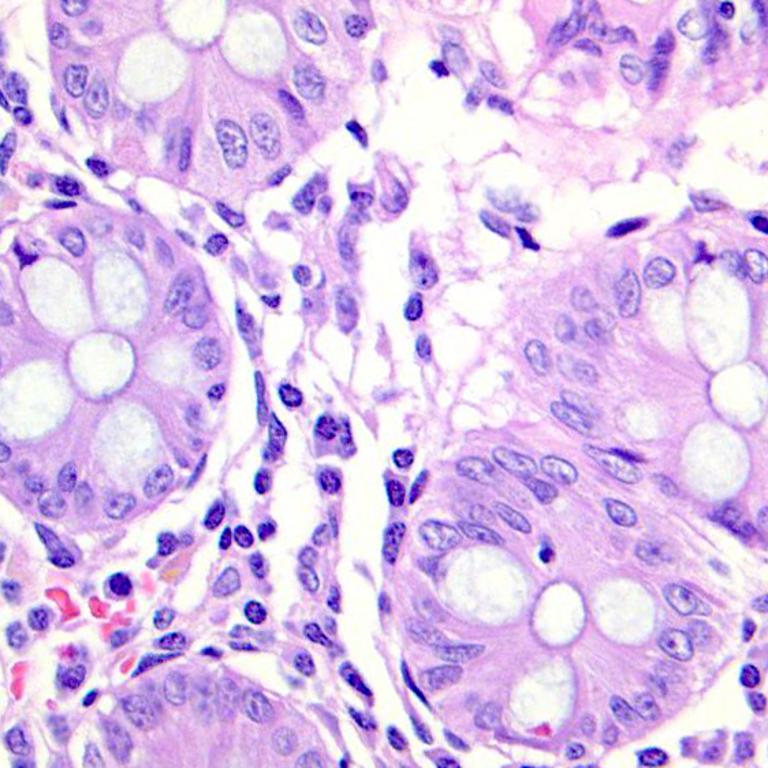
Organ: colon
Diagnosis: benign